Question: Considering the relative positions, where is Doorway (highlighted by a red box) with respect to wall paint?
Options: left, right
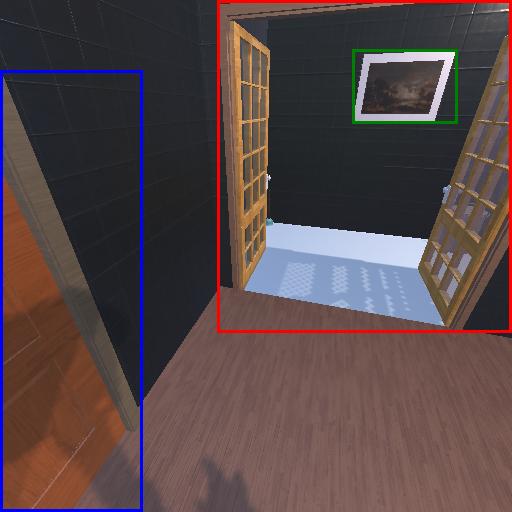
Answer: left